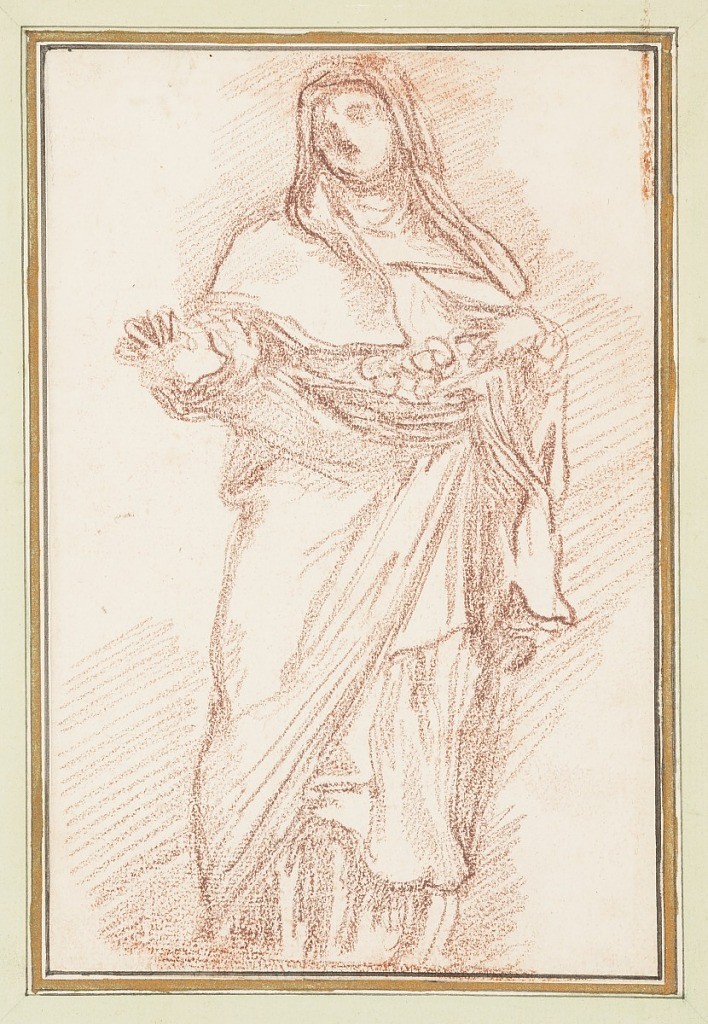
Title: Standing figure with basket
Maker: Jean-Robert Ango, French, active in Rome 1759 –1770, d. 1773
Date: ca. 1759–70
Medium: Red chalk on paper
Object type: Drawing
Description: Standing figure in medieval clothing with head and neck covered holds a basket filled with objects with his left hand and holds out his right with fingers spread.